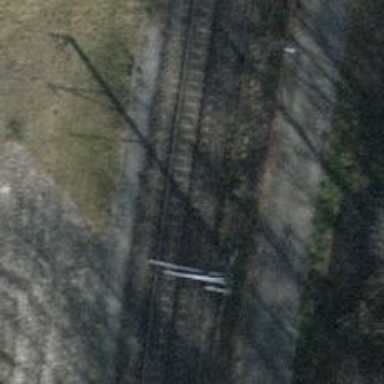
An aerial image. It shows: Single railway track with electrification through contact line.